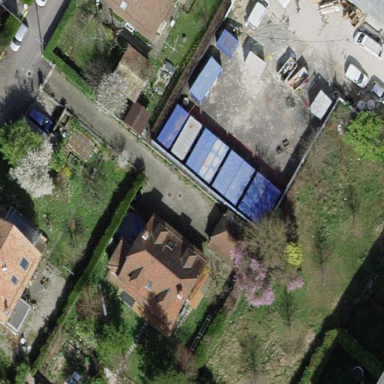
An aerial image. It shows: Garden surrounded by fence.